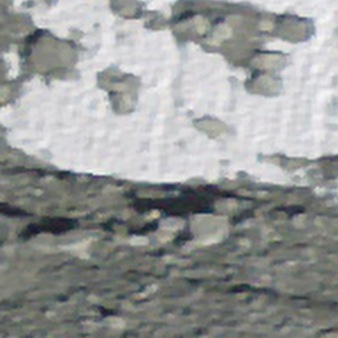
Label: other